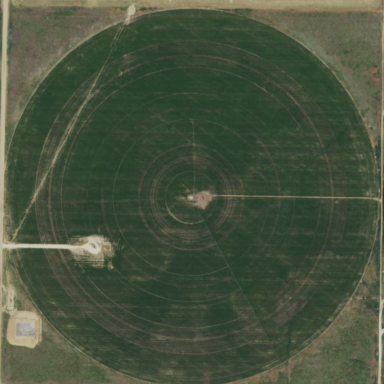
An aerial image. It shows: Farmland with pivot irrigation system.